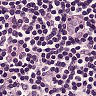
Metastatic tissue present: no